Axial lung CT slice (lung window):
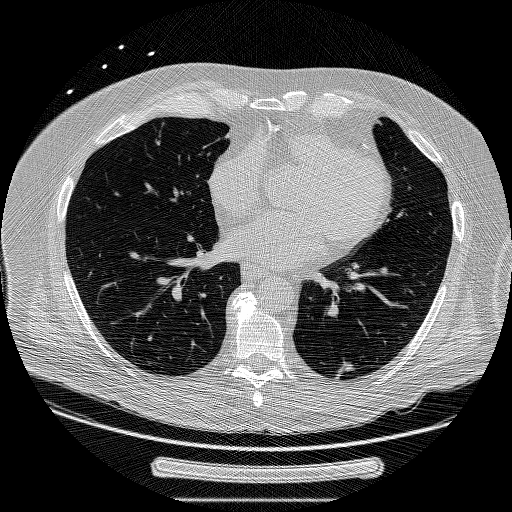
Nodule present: yes
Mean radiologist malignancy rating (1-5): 4